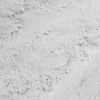
Atmospheric dust classification: not_dusty